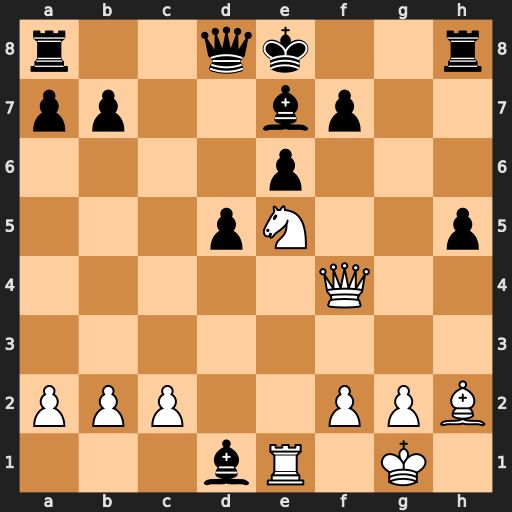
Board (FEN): r2qk2r/pp2bp2/4p3/3pN2p/5Q2/8/PPP2PPB/3bR1K1
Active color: w
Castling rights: kq
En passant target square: -
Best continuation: Qxf7#